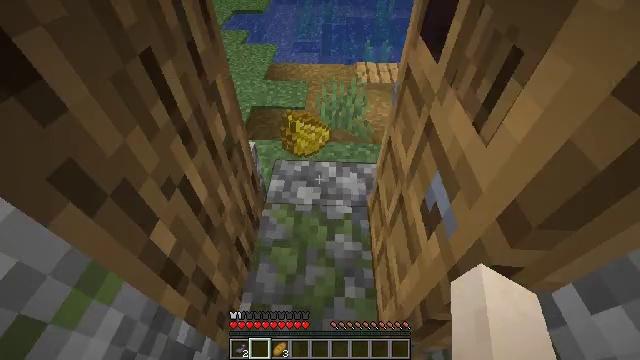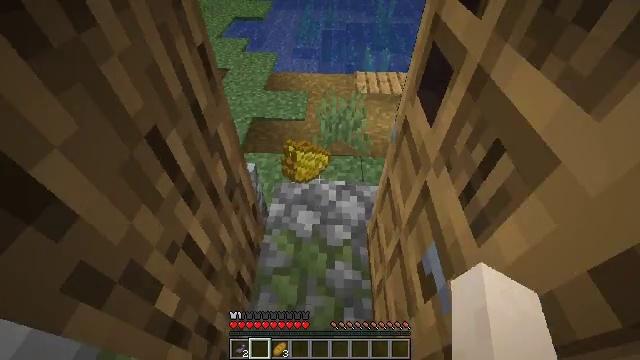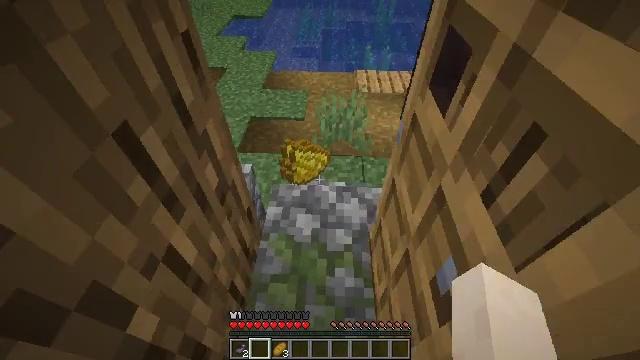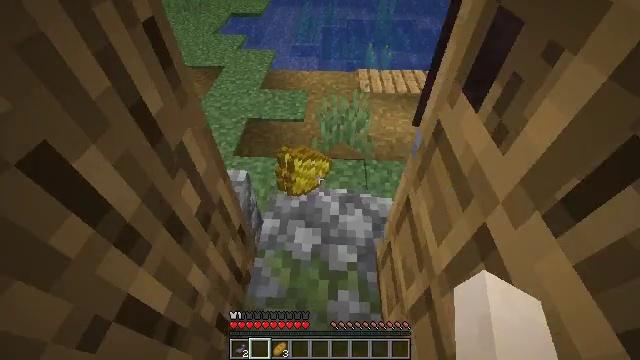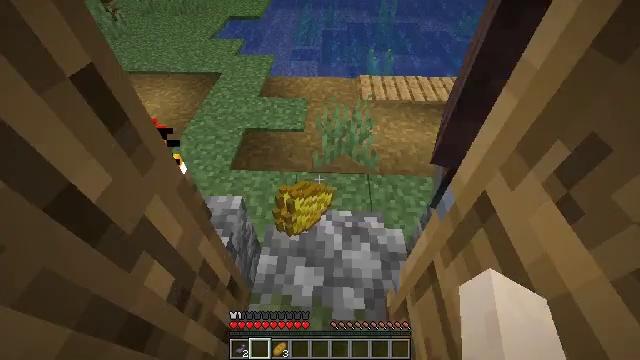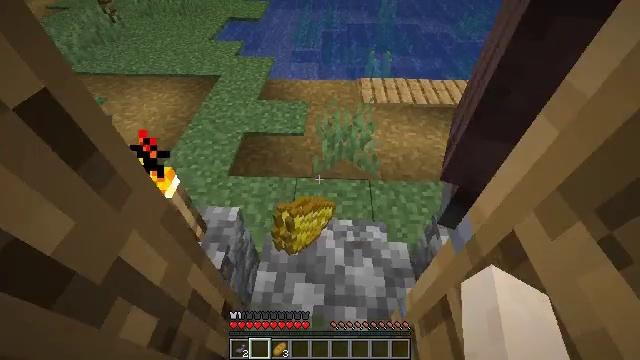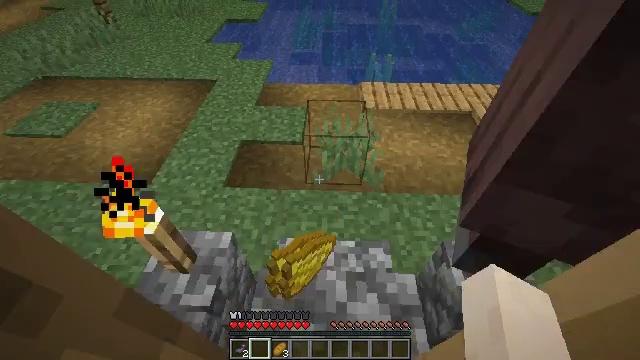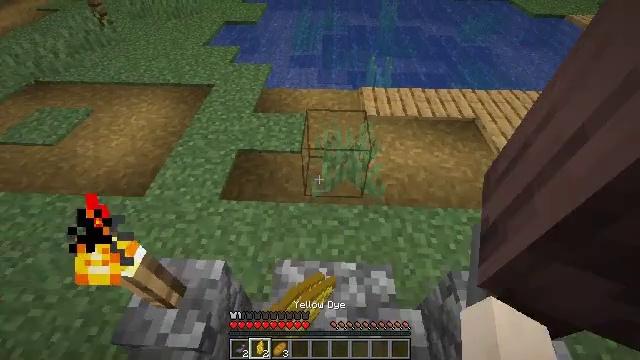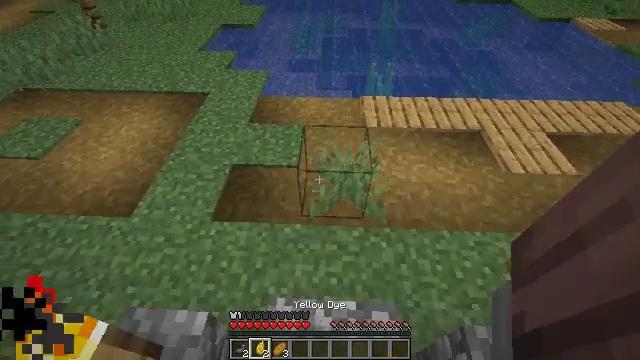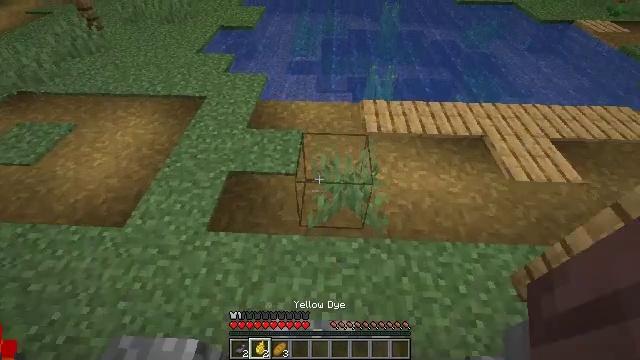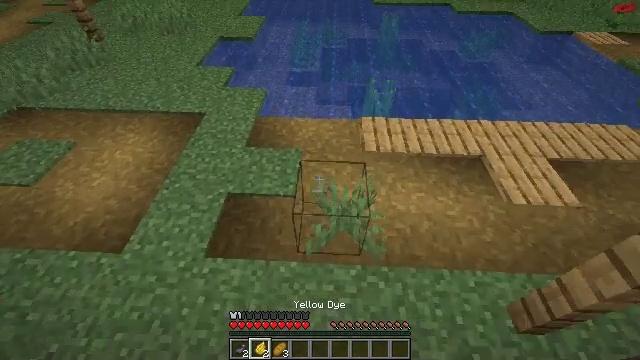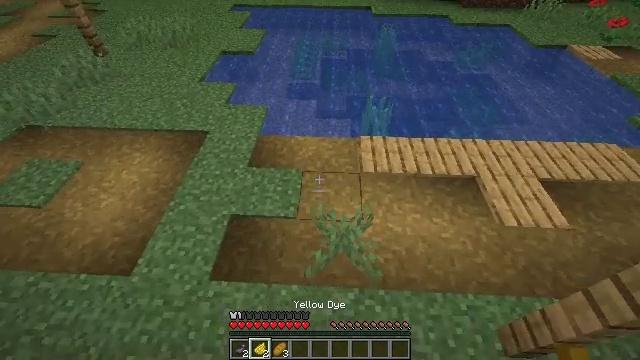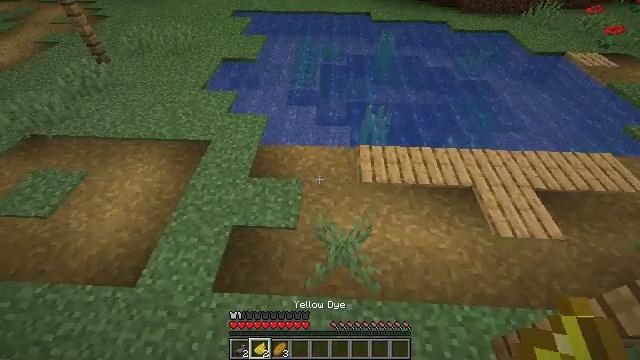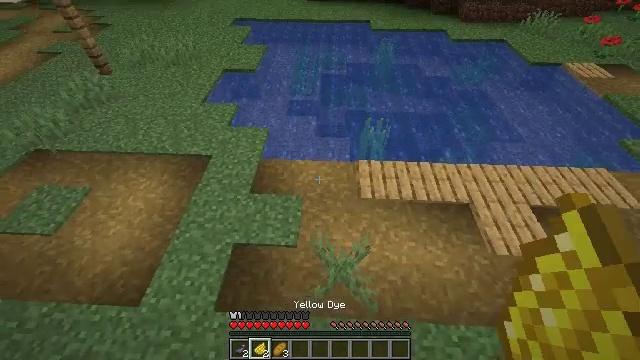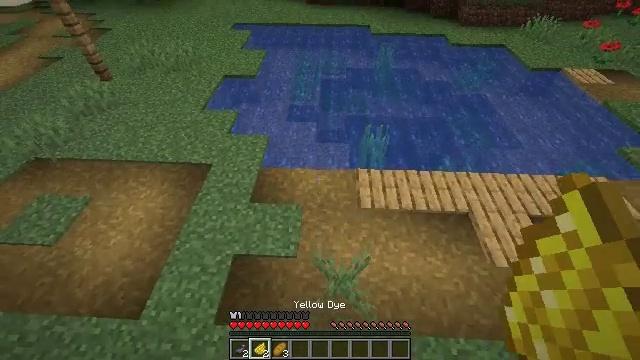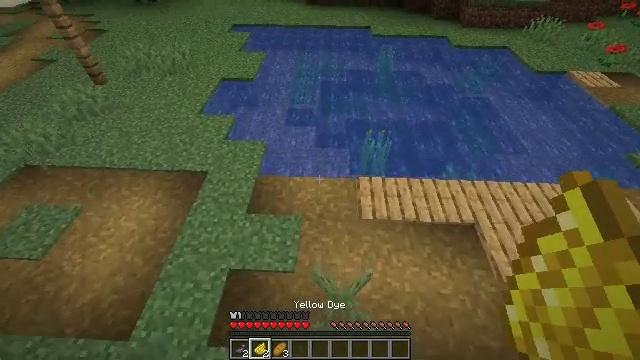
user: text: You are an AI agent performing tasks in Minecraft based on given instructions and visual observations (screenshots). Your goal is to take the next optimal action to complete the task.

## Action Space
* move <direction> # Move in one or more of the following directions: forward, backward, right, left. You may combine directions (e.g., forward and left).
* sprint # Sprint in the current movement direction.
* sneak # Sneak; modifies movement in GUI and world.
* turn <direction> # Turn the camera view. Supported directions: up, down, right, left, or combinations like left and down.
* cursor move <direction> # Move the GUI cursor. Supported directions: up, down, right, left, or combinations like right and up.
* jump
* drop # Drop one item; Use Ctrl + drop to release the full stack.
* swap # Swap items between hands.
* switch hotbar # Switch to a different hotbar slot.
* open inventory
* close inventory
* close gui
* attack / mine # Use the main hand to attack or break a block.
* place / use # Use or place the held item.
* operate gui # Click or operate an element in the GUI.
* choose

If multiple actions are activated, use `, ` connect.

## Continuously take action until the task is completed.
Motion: motion action
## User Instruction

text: Drop a yellow dye.
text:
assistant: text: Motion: move forward, jump
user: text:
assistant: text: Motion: move forward, jump
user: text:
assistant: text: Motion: move forward, jump
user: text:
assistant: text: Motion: move forward, jump
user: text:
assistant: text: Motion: move forward, jump
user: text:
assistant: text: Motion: move forward, jump
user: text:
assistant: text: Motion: move forward, jump
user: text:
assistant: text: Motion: move forward, jump
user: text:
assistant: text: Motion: move forward, jump
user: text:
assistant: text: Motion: move forward, jump
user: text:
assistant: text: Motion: move forward, jump
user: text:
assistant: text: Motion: move forward, jump
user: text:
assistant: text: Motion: move forward, jump
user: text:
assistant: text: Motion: move forward, jump
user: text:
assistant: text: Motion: move forward, jump
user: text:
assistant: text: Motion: move forward, turn left and down, jump
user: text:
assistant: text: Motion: move forward, turn left and down, jump
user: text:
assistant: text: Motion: move forward, turn left, jump
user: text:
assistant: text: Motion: move forward, turn left and up, jump
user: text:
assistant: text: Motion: move forward, turn left and up, jump
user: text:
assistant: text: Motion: move forward, turn left and up, jump
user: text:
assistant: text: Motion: move forward, turn left and up, jump
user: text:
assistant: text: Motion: move forward, turn left and up, jump
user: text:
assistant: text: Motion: move forward, turn left and up, jump
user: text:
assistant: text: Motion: move forward, turn up, jump
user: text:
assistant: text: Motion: move forward, use / place, jump
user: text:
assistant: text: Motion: move forward, use / place, jump
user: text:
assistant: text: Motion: move forward, use / place, jump
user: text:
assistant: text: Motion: move forward, use / place, jump
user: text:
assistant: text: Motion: move forward, use / place, jump